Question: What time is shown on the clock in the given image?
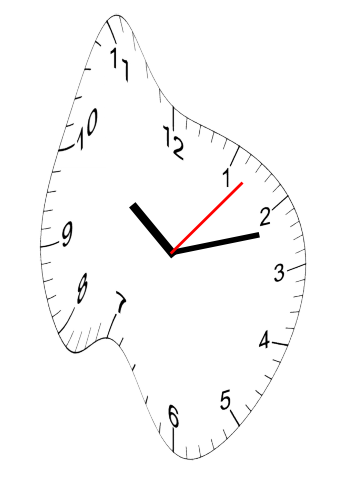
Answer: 10:12:07